Chest X-ray:
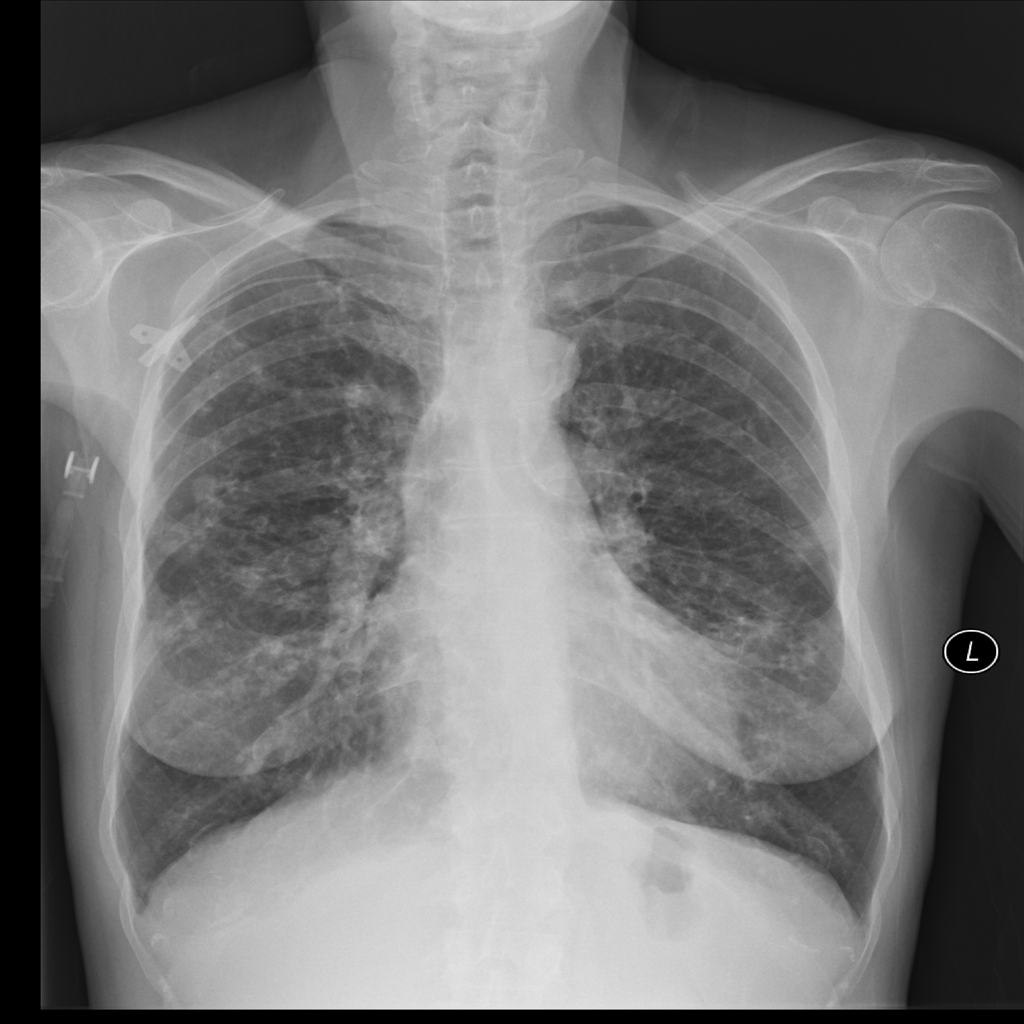
Findings: Consolidation
No abnormal finding: no